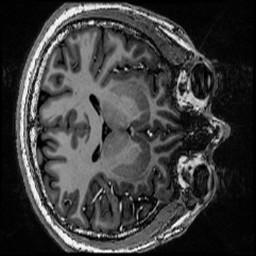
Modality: MP2RAGE
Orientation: axial
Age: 33
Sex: male
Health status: healthy